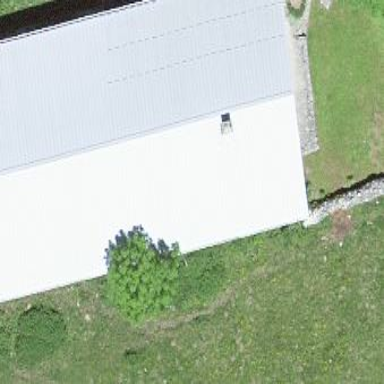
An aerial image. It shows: Farm building.